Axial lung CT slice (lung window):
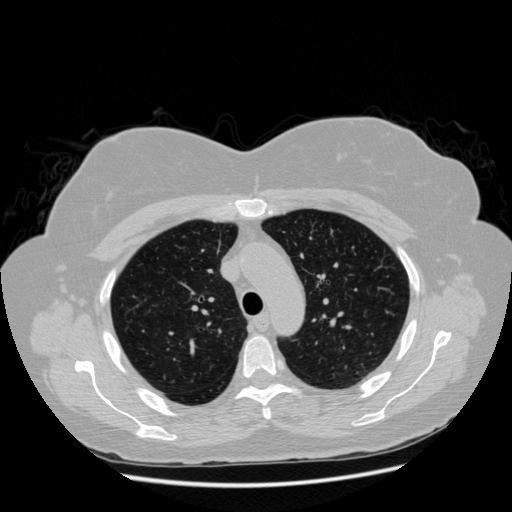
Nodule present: no